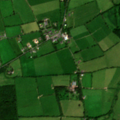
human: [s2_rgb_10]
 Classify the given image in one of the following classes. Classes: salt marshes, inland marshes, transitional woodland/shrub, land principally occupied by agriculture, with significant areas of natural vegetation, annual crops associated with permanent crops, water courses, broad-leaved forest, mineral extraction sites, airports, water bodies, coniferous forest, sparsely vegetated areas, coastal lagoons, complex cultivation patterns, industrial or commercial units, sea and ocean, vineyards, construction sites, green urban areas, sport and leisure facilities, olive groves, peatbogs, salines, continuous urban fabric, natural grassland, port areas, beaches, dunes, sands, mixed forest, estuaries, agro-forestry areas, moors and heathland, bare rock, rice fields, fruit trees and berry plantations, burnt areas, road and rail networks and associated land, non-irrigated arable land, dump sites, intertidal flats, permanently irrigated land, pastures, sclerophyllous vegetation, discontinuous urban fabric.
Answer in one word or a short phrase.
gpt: pastures